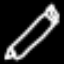
Label: pencil